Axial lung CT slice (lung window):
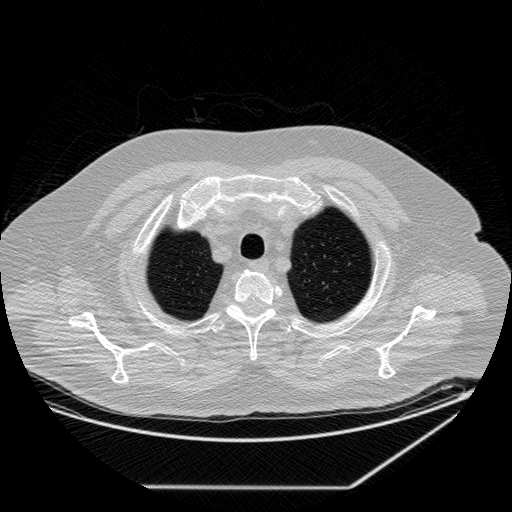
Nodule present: no